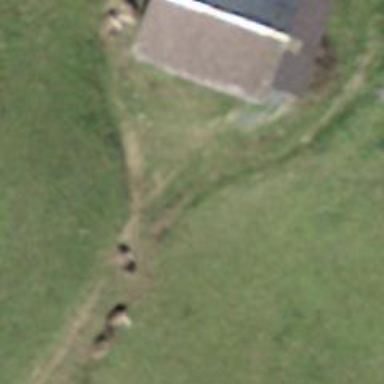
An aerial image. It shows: Grassy track with grade5 tracktype.